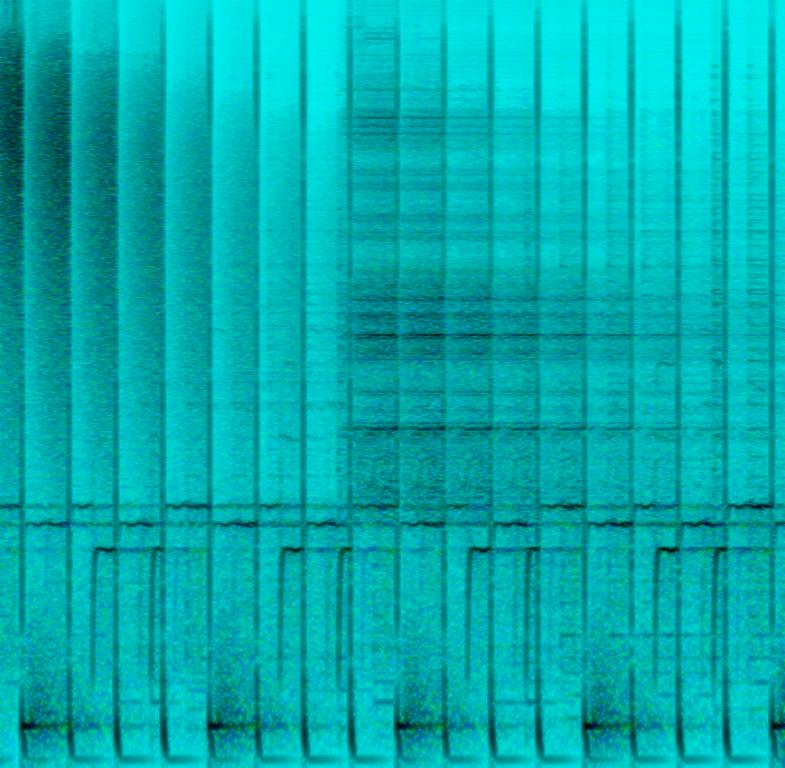
This music is an electronic instrumental. The tempo is fast with punchy drumming rhythm, keyboard harmony, vigorous guitar rhythm and electronically arranged sounds like a dissonant booming drum, water bubbling, hissing and  whistle like instrument playing harmony. The song is youthful, energetic, enthusiastic, vigorous, vivacious and youthful with a dance groove. This music is EDM.